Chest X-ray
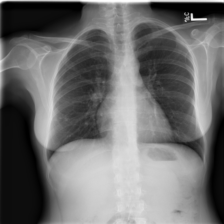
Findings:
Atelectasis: negative
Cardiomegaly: negative
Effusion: negative
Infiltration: negative
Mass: negative
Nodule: negative
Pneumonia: negative
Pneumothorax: negative
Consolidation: negative
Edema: negative
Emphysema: negative
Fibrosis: negative
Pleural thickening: negative
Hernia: negative